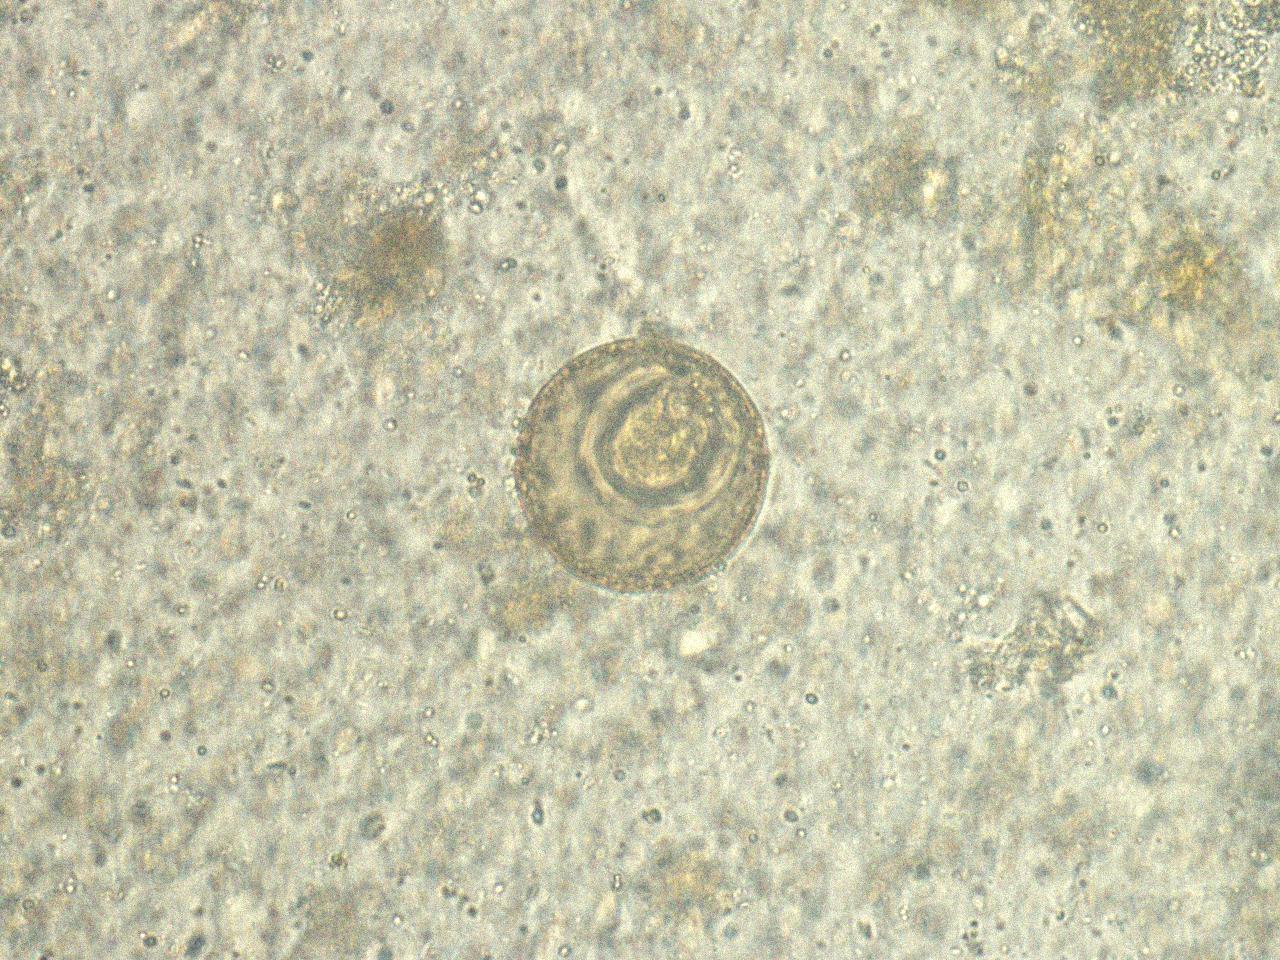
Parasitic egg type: Hymenolepis diminuta